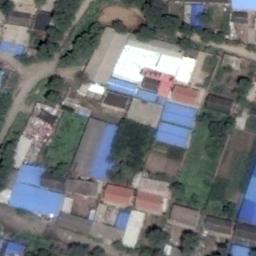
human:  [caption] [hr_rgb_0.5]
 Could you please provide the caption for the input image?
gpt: There are many houses in the industrial area .

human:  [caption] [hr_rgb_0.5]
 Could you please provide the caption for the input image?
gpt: The industrial area has some green areas and workshops of different colors and sizes .

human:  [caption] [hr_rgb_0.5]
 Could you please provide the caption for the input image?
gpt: In an industrial area, There are neatly planned factories and roads, Large green areas and good greenery .

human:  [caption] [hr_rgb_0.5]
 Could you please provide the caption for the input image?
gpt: There are not many buildings in the industrial area .

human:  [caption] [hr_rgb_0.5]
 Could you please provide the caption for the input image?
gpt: There are some blue buildings and green trees on the industrial area .